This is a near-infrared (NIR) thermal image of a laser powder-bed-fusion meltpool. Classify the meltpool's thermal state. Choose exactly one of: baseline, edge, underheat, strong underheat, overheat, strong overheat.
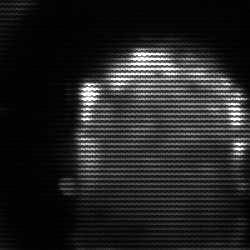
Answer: baseline